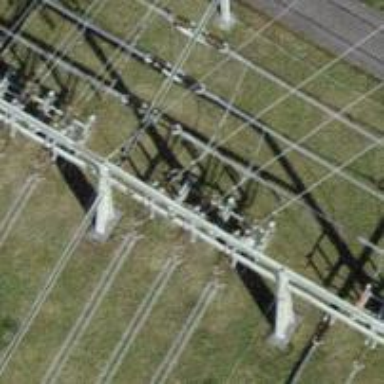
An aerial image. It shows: Power line with three cables in bay configuration.